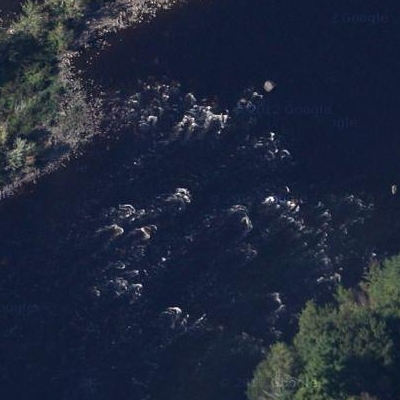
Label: RiverLake